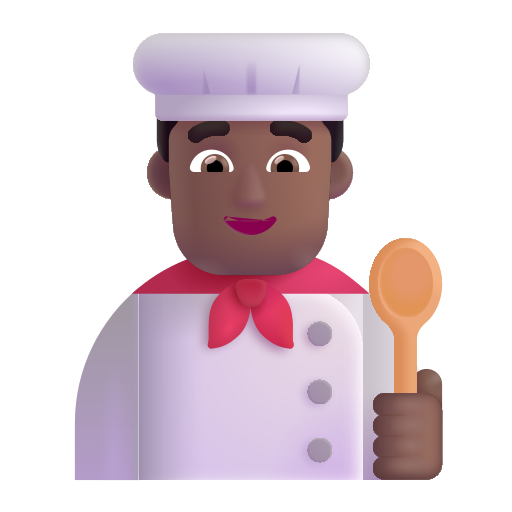
man cook color  dark